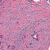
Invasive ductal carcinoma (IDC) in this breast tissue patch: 0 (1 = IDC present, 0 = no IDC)